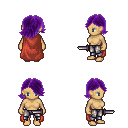
a pixel art fantasy rpg character, female body template, human, tanned skin, maroon cape, metal pants, purple swoop hairstyle, dagger, four views (front, back, left, right), 2x2 character sprite sheet, small pixel art, hard edges, no anti-aliasing